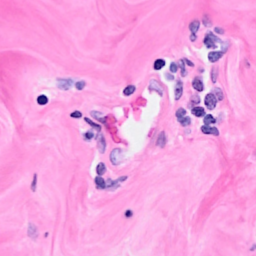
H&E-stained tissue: Breast